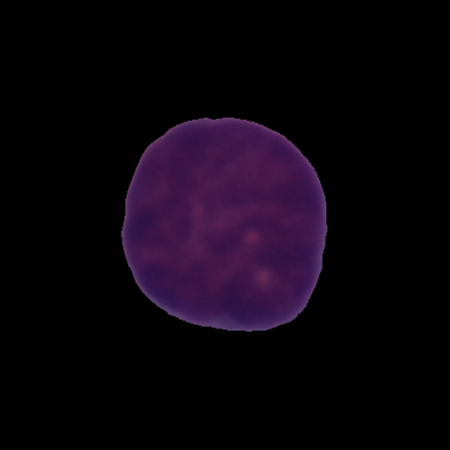
Label: cancer